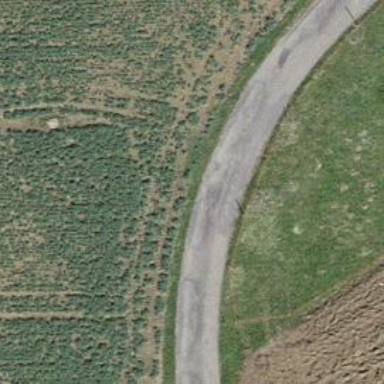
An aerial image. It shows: Unclassified road.